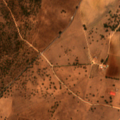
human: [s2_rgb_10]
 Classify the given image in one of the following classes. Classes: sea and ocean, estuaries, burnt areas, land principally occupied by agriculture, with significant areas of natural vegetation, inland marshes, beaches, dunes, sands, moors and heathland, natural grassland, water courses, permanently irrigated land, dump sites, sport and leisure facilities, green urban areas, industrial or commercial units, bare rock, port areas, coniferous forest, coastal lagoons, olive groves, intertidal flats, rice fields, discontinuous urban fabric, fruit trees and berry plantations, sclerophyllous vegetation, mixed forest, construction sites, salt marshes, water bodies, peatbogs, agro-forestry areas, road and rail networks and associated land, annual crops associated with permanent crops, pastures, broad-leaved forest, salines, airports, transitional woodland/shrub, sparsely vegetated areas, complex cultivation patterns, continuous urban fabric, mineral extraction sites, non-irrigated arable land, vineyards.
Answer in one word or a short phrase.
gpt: non-irrigated arable land, olive groves, complex cultivation patterns, agro-forestry areas